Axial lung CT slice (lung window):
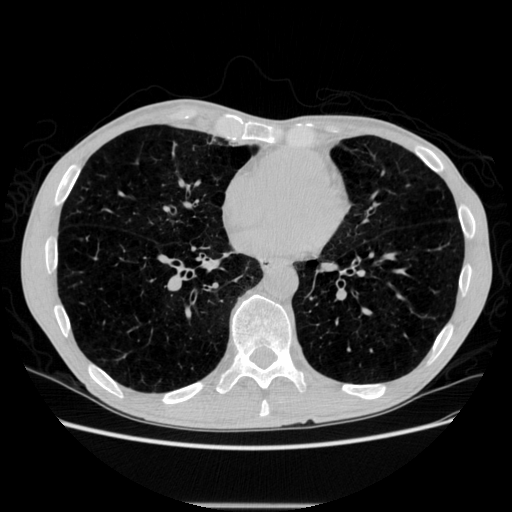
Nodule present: no